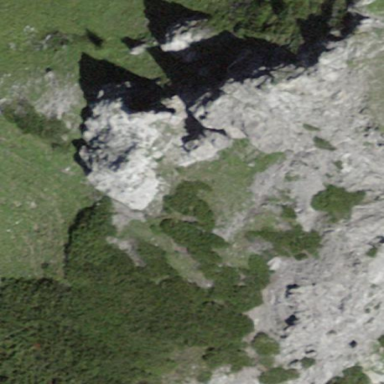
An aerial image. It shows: Landscape dominated by bare rock.